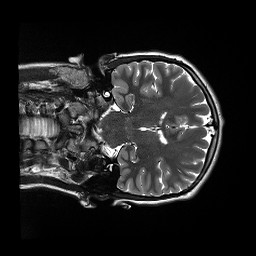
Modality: T2w
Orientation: coronal
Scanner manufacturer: siemens
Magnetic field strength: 3 T
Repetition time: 13.52 s
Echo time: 0.088 s